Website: lowes
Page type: review-order
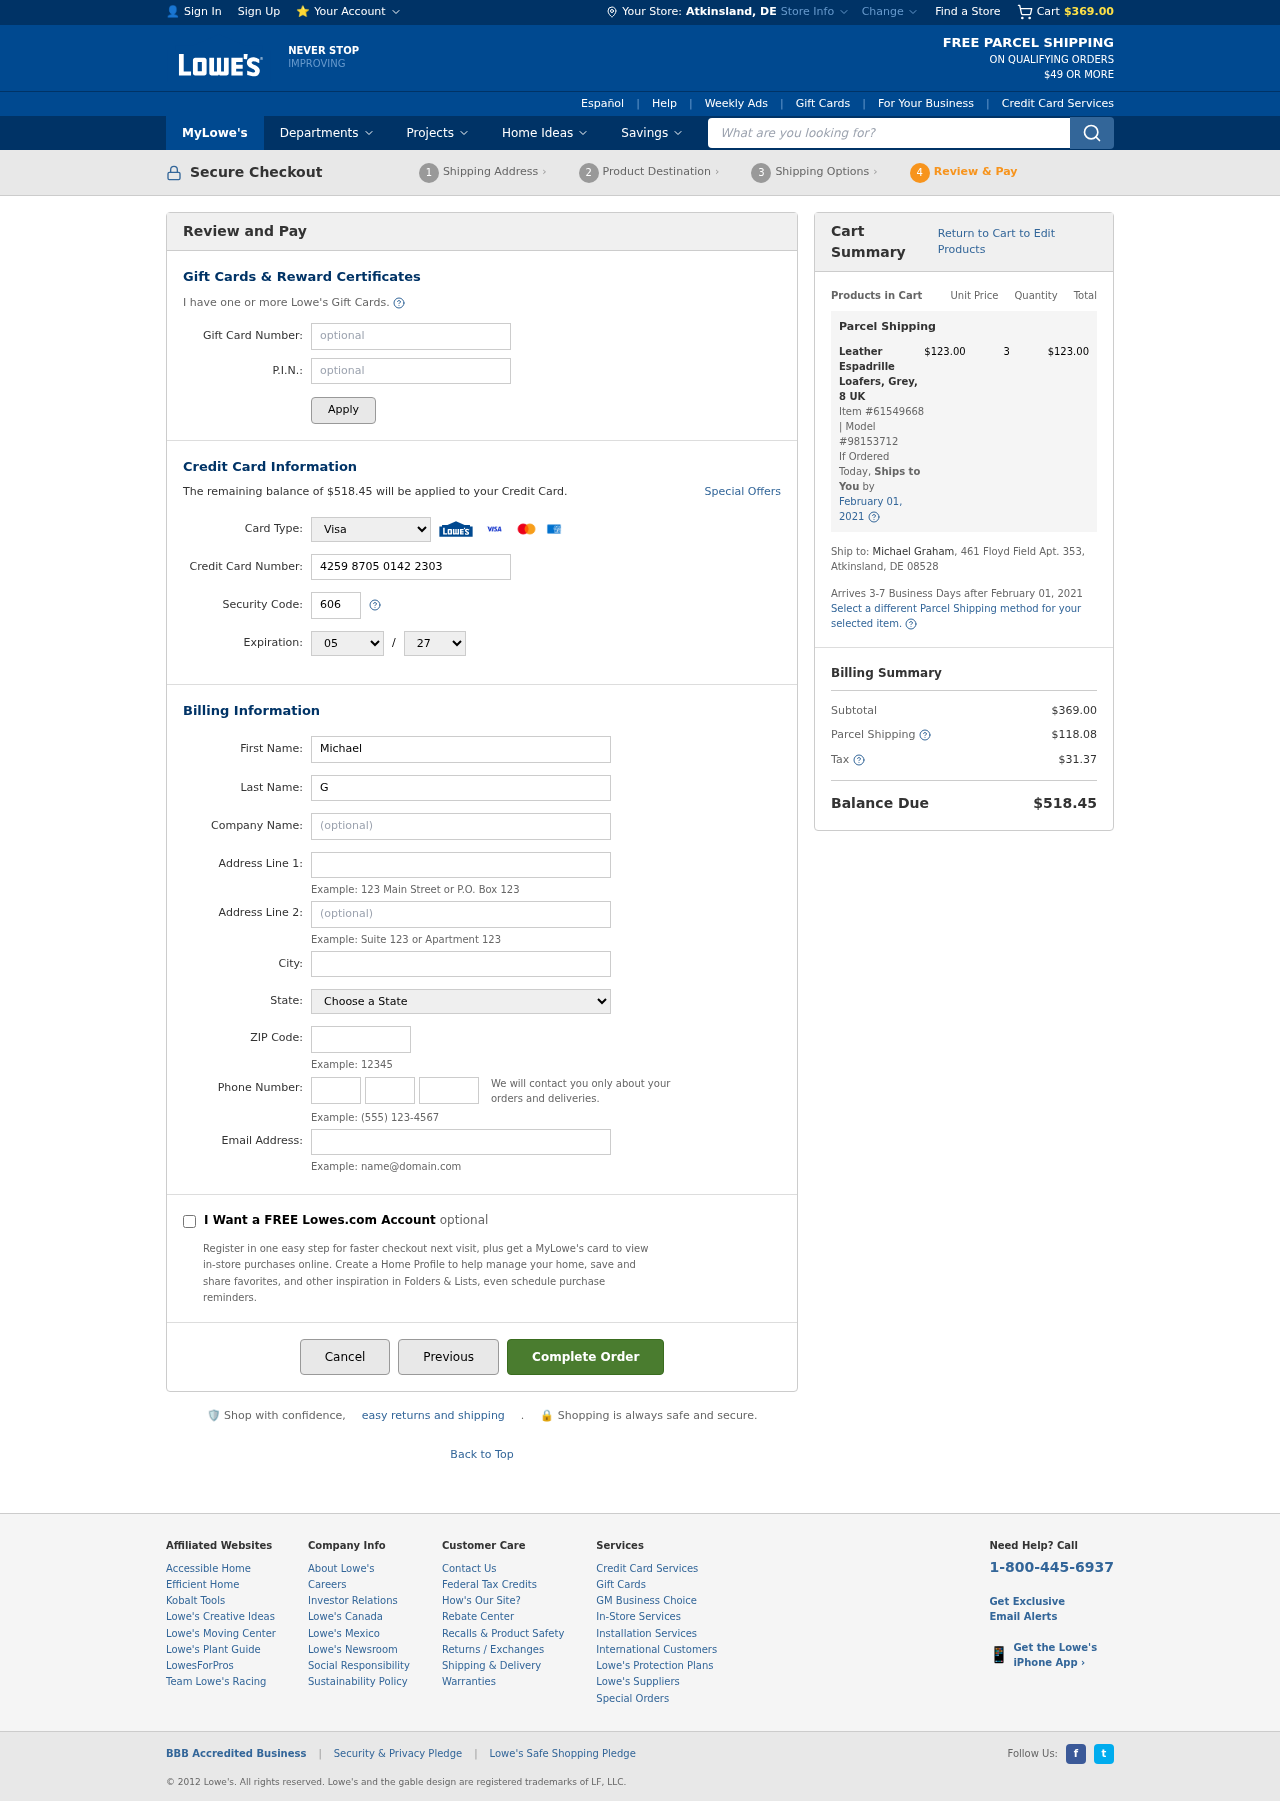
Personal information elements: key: PII_CARD_CVV
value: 606
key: PII_CARD_EXPIRY_MONTH
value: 05
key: PII_CARD_EXPIRY_YEAR
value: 27
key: PII_CARD_NUMBER
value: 4259 8705 0142 2303
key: PII_CARD_TYPE
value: Visa
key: PII_CITY
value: Atkinsland
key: PII_CITY_STATE
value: Atkinsland, DE
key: PII_COMPANY
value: Allen, Morris and Schmidt
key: PII_EMAIL
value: michael_graham@yahoo.com
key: PII_FIRSTNAME
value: Michael
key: PII_LASTNAME
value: Graham
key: PII_PHONE_AREA
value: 382
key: PII_PHONE_PREFIX
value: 314
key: PII_PHONE_SUFFIX
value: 0441
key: PII_POSTCODE
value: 08528
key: PII_STATE
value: Delaware
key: PII_STREET
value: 461 Floyd Field Apt. 353
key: PII_STREET2
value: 461 Floyd Field Apt. 353
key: PII_STREET2
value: Apt. 504
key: PII_FULLNAME2
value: Michael Graham
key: PII_CITY_STATE_ZIP2
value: Atkinsland, DE 08528
Product elements: key: PRODUCT1_NAME
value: Leather Espadrille Loafers, Grey, 8 UK
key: PRODUCT1_PRICE
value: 123
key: PRODUCT1_QUANTITY
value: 3
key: PRODUCT1_ITEM_NUMBER
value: Item #61549668
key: PRODUCT1_MODEL_NUMBER
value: Model #98153712
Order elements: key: ORDER_SUBTOTAL
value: $369.00
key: ORDER_BALANCE_DUE
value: $518.45
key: ORDER_SHIPPING_DATE
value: February 01, 2021
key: ORDER_ITEM_TOTAL
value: $123.00
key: ORDER_SHIPPING_DATE2
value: February 01, 2021
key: ORDER_SHIPPING_COST
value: $118.08
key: ORDER_TAX
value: $31.37
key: ORDER_TOTAL
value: $518.45
Search elements: key: HEADER_SEARCH
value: What are you looking for?